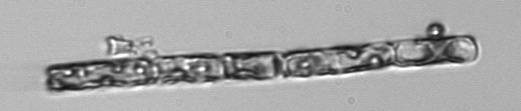
Label: Guinardia_delicatula